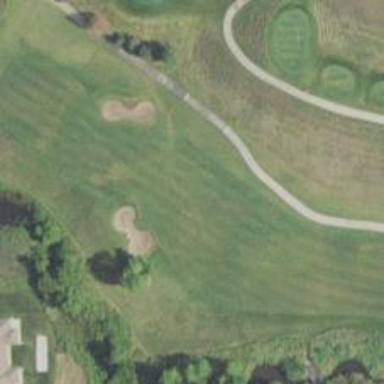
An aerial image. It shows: View of golf hole.